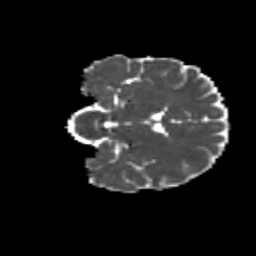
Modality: MD
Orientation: coronal
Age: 22
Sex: female
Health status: healthy
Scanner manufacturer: siemens
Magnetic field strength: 3 T
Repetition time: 8.6 s
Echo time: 0.095 s